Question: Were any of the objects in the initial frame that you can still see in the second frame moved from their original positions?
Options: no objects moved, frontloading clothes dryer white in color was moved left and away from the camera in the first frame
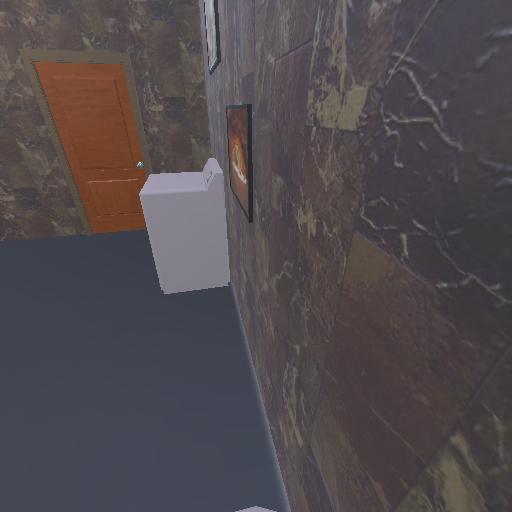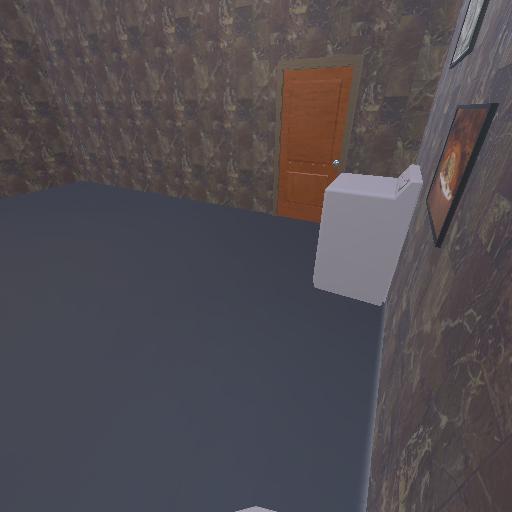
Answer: no objects moved